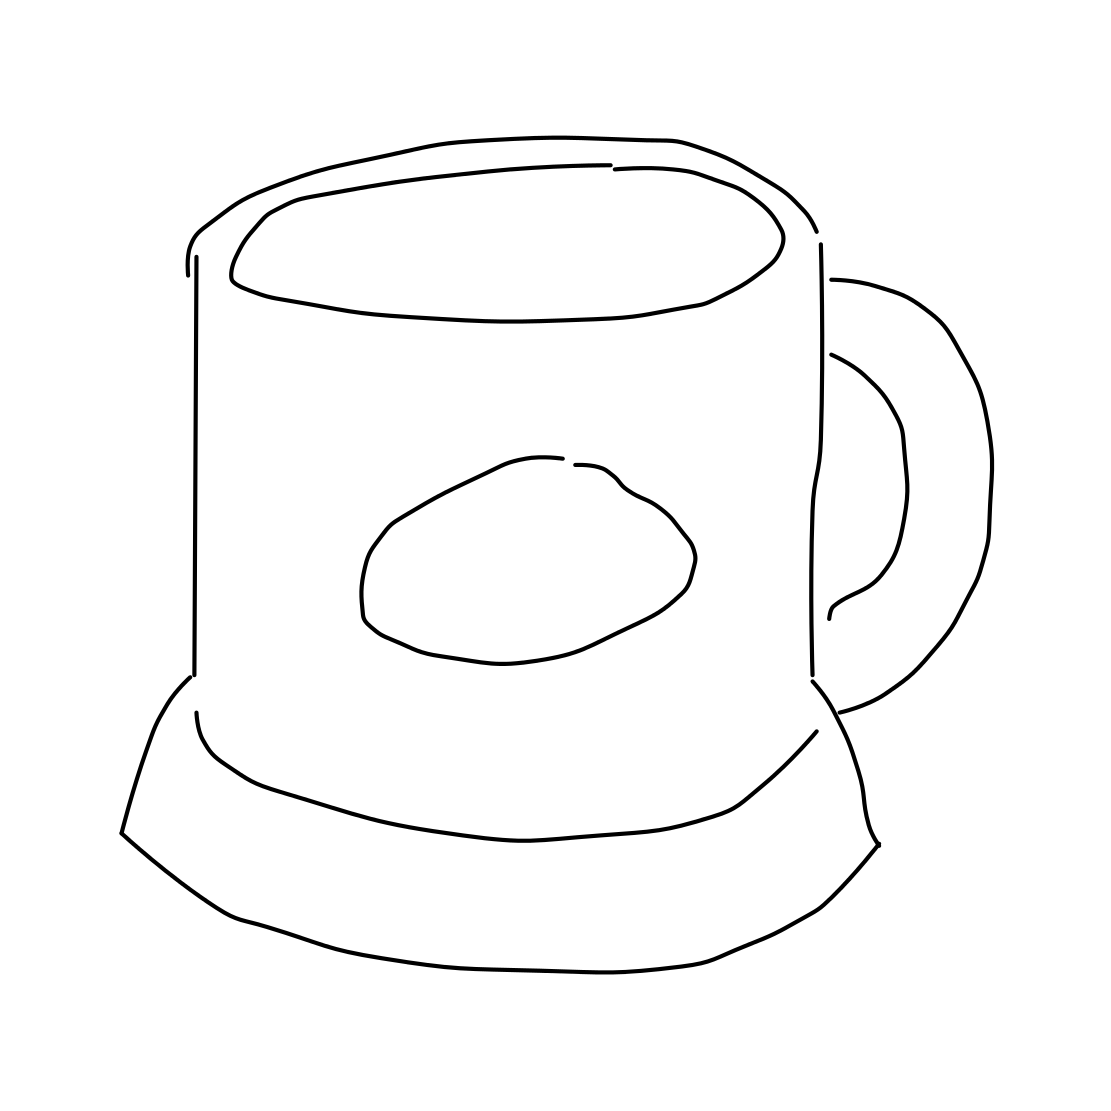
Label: mug